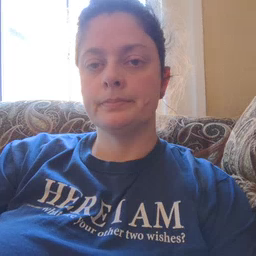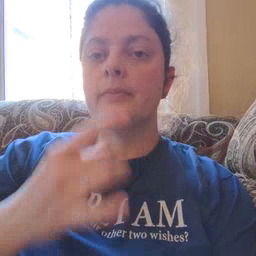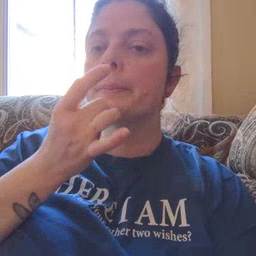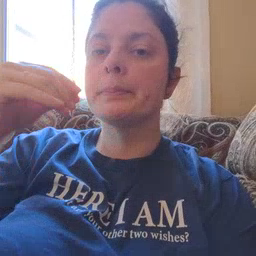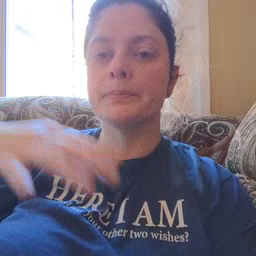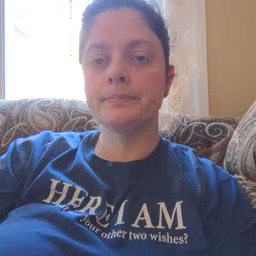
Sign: lamp